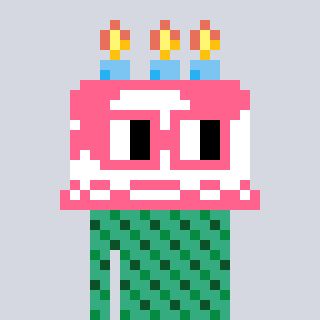
a pixel art character with square pink glasses, a cake-shaped head and a teal-colored body on a cool background